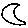
Label: moon